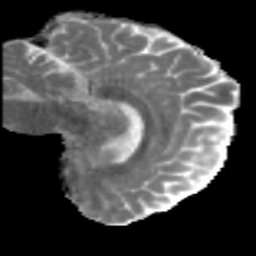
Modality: MD
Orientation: sagittal
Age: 46
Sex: male
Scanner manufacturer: siemens
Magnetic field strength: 3 T
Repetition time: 5 s
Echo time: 0.092 s